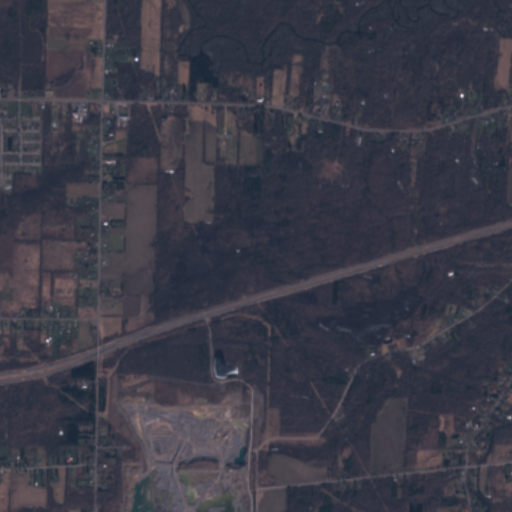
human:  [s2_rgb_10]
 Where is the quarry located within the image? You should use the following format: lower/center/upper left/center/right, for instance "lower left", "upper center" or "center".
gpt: The quarry is located in the lower left of the image.
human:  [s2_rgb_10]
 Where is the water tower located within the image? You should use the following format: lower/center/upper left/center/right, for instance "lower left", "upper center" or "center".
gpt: The water tower is located in the upper left of the image.
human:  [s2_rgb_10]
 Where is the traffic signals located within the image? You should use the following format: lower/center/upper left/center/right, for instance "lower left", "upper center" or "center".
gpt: The traffic signals is located in the upper left of the image.
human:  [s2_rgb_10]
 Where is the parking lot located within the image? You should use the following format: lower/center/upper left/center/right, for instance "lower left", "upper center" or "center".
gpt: There is no parking lot in the image.